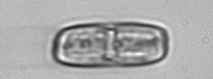
Label: Ephemera